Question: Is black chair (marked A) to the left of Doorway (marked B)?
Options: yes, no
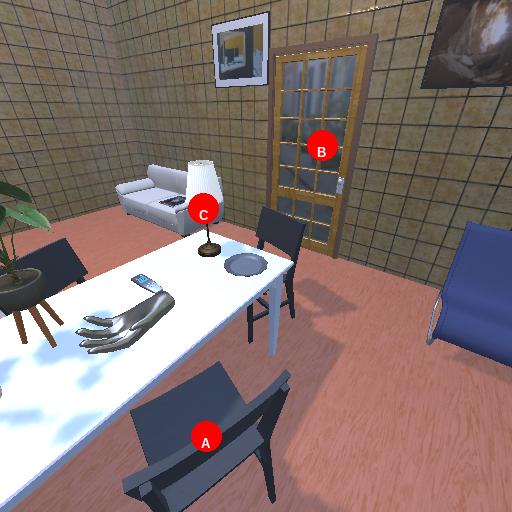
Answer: yes